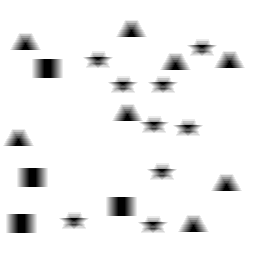
Squares: 4
Triangles: 8
Stars: 9
Total shapes: 21